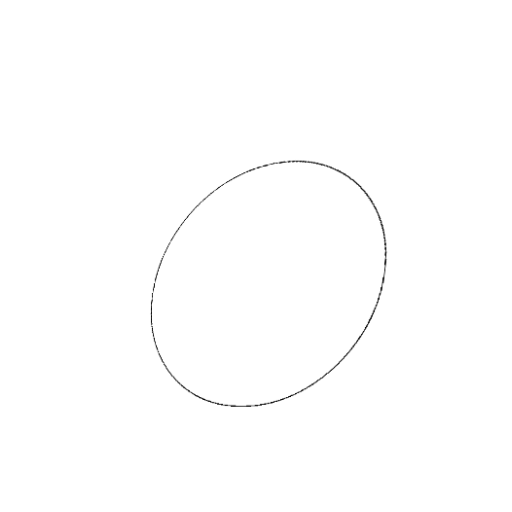
Crossing number: 0